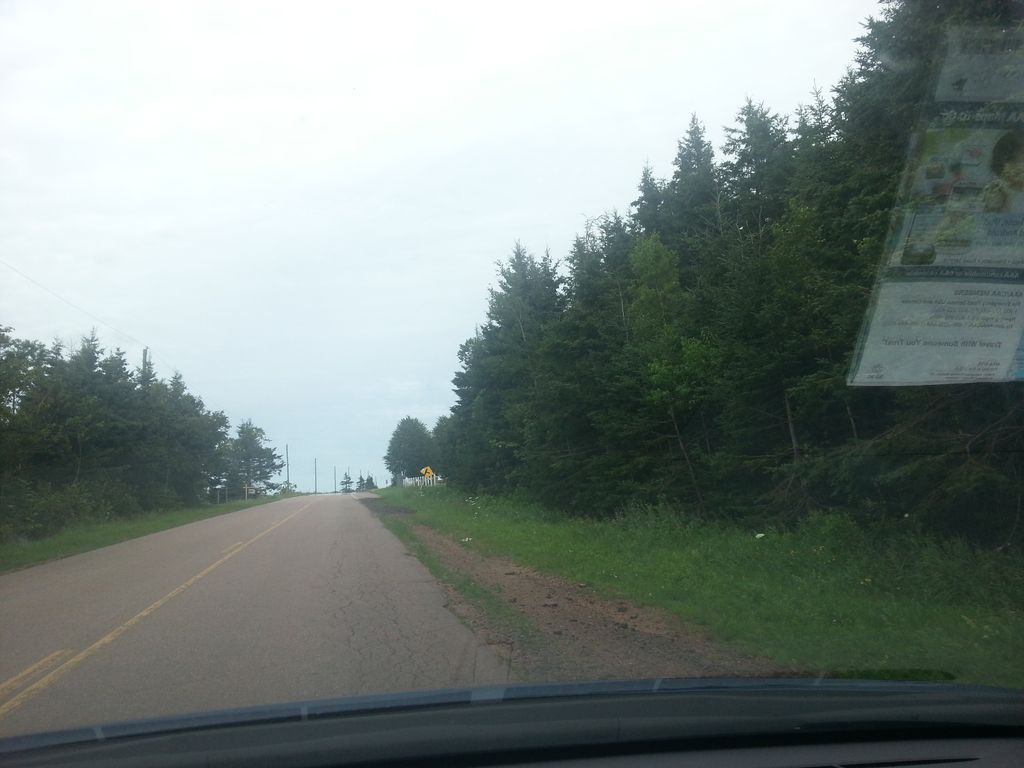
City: charlottetown